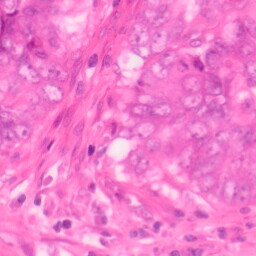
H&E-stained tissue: Colon